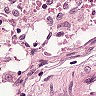
Metastatic tissue present: no